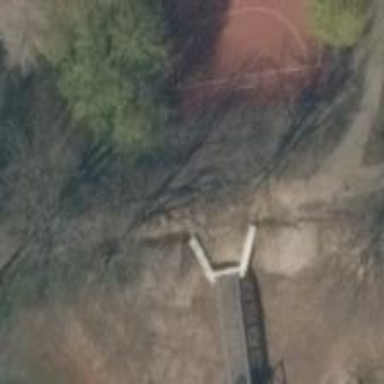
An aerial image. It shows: Path on bridge.